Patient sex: M
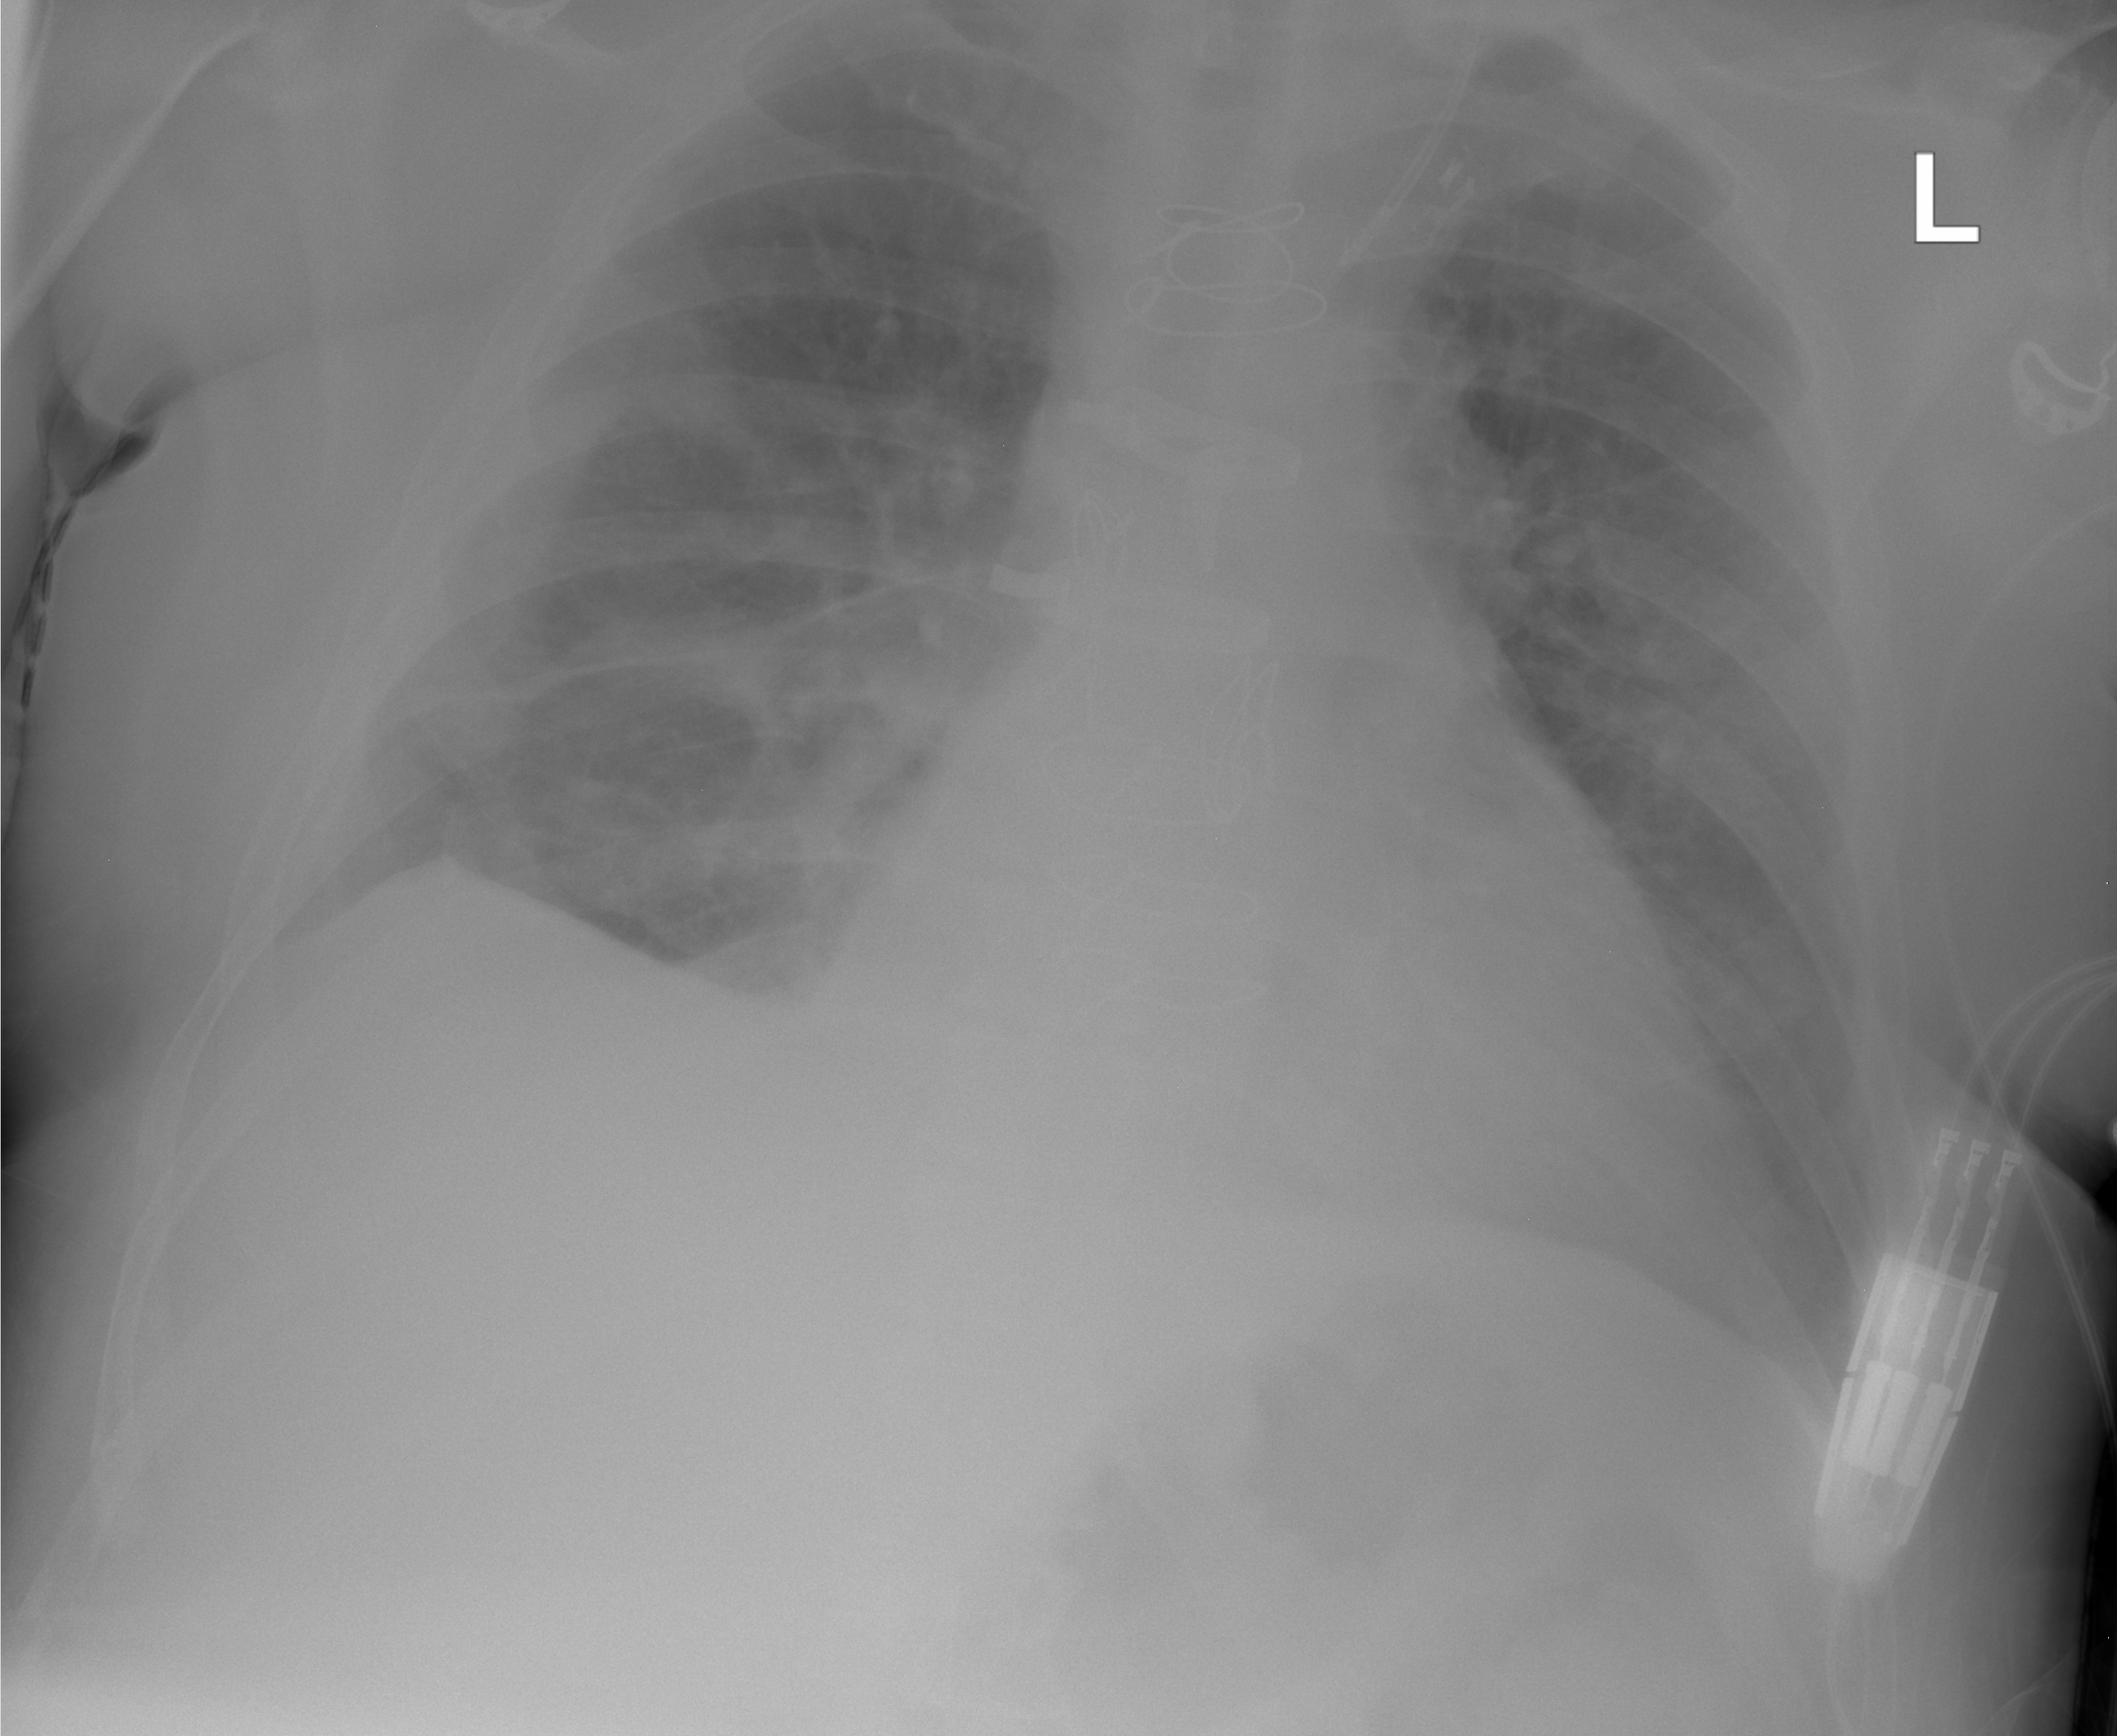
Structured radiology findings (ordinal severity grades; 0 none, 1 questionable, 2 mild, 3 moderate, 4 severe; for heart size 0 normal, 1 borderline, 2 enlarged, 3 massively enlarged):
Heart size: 0
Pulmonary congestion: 2
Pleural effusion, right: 0
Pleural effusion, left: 0
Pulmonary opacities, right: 2
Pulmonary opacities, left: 2
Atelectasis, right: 2
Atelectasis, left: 2